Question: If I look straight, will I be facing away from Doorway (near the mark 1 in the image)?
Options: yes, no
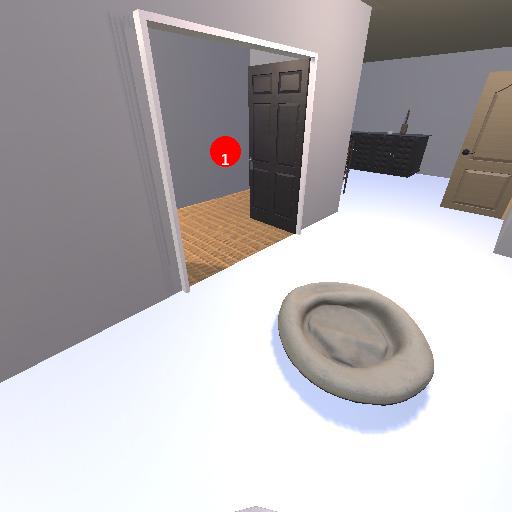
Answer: yes